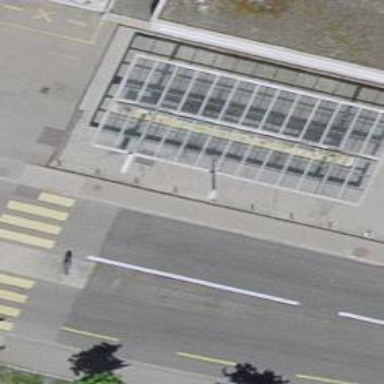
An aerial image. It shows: Fuel station that provides compressed natural gas (CNG).